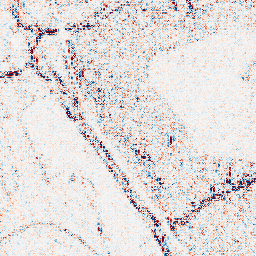
Category: wavelet
Decomposition family: wavelet_dwt
Decomposition parameters: wavelet: db4
level: 1
Upsampling method: linear_exact
Upsampling parameters: scale: 2
Upsampling scale: 2